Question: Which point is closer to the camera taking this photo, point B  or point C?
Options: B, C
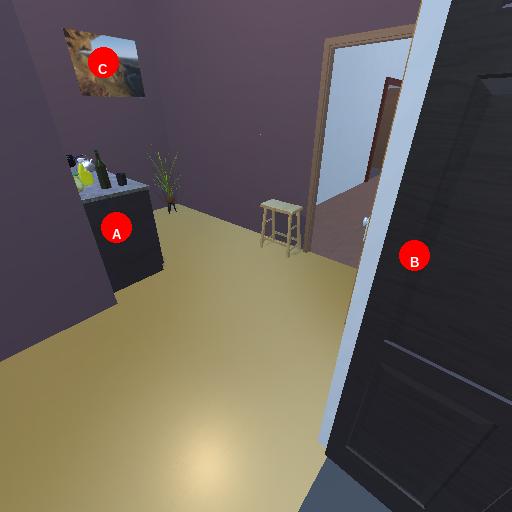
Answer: B